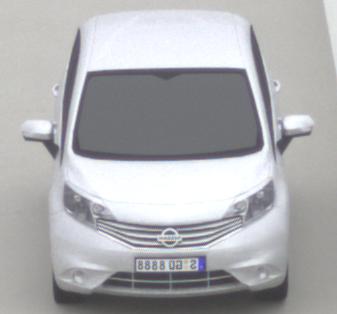
Make: Nissan
Model: Note 1.2
Detailed model: Note (E12) (10/13 - 12/16)
Model produced from: 2013/10
Model produced until: 2015/09
Doors: 5
Color: white
Road condition: dry road
Daytime: midday
Contrast: low contrast